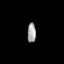
Tissue: prostate
Cell type: Fibroblasts
Senescence score: 0.689
Nuclear area (px): 165
Mean DAPI intensity: 159.552